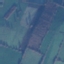
Land use / land cover: Pasture